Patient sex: F
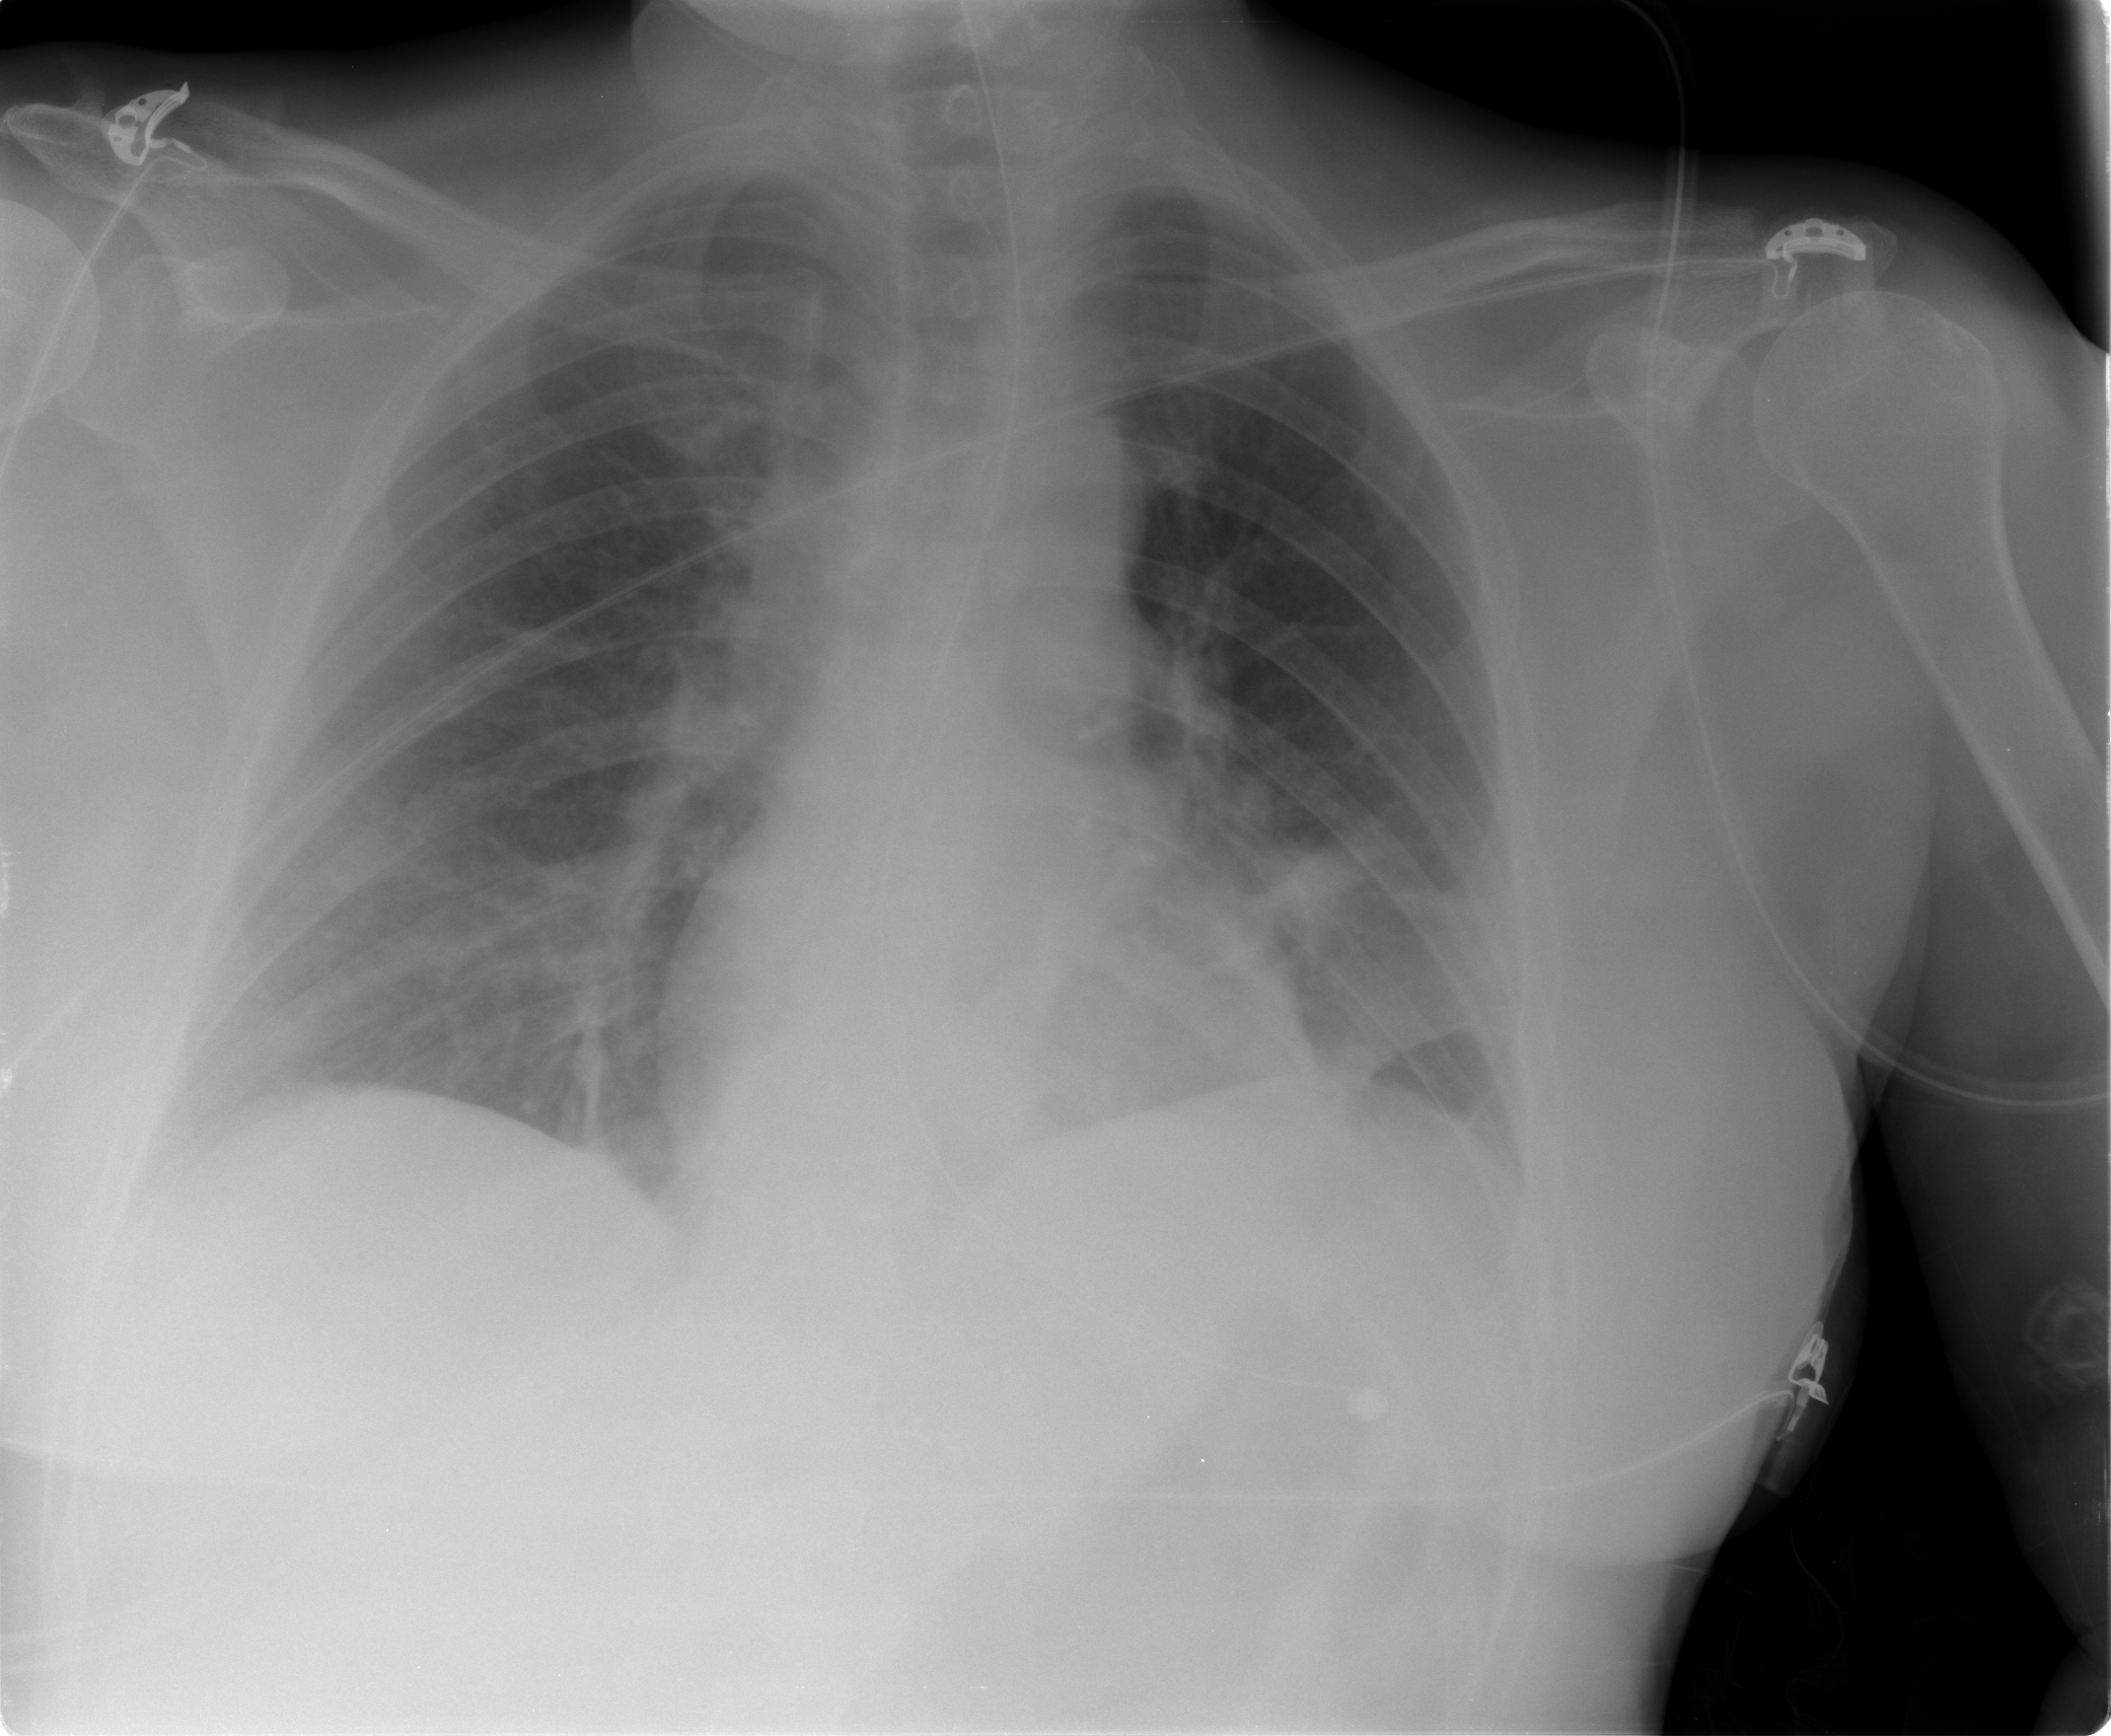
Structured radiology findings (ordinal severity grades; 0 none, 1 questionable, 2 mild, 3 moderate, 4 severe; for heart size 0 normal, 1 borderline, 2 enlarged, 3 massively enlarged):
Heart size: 0
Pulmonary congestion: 2
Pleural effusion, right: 0
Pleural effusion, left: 0
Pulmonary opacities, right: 0
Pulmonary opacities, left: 0
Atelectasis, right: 2
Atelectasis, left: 2